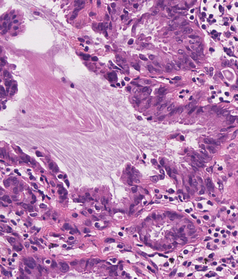
Tumor epithelial tissue: yes
Tumor-associated stroma tissue: yes
Normal tissue: no